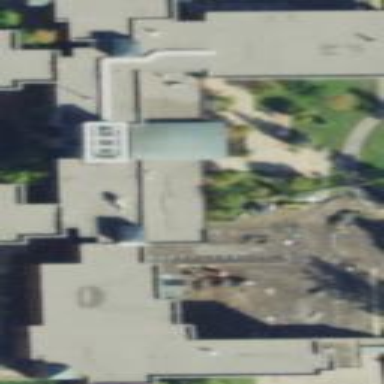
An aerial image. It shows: Hospital building.